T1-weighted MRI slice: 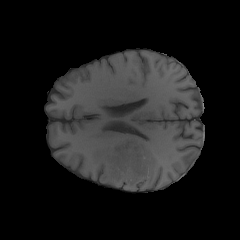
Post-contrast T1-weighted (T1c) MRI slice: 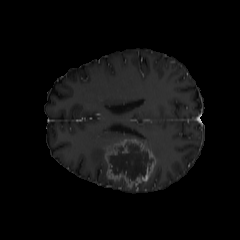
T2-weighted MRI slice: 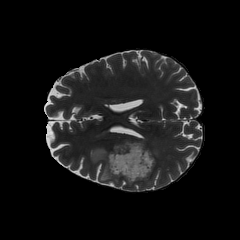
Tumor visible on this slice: yes